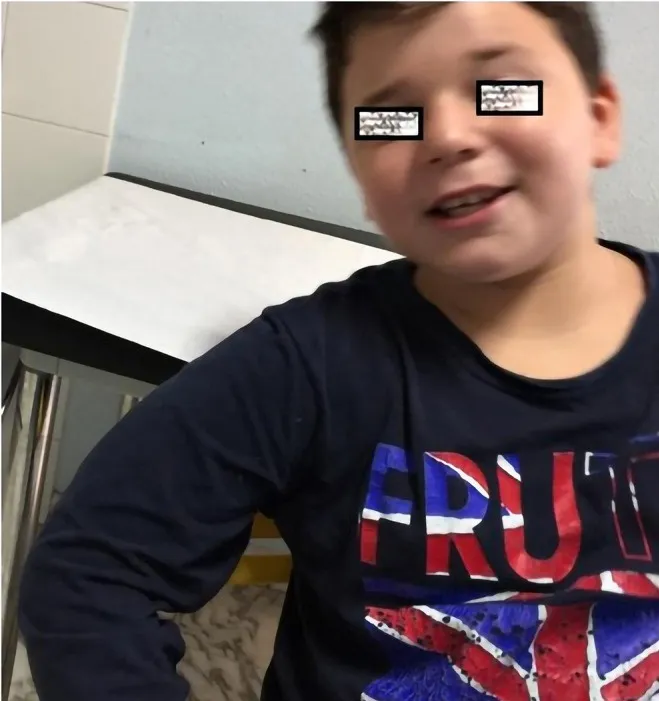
Photo showing a 10-years-old boy with sparse eyebrows, short nose, long flat philtrum and thin lips.
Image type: medical_photograph (skin_photograph)